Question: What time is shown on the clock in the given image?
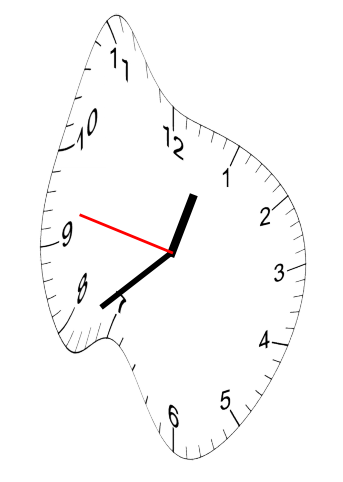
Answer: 12:38:47